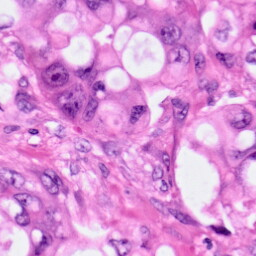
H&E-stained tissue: Pancreatic